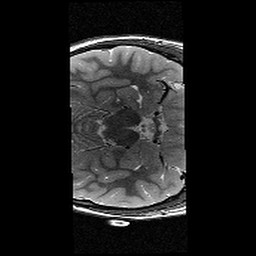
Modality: T2w
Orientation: axial
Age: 11
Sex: female
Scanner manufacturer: siemens
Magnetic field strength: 3 T
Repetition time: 9.23 s
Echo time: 0.067 s